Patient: sex M, age 78
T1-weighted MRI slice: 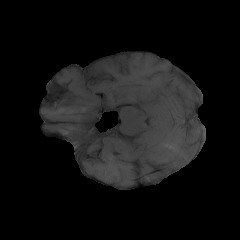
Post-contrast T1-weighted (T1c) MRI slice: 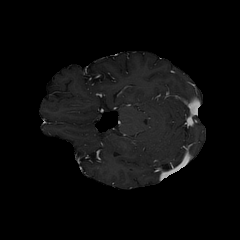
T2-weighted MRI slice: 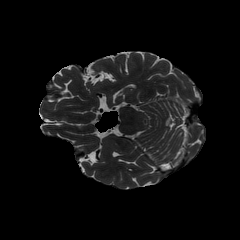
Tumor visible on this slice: no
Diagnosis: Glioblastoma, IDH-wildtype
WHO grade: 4